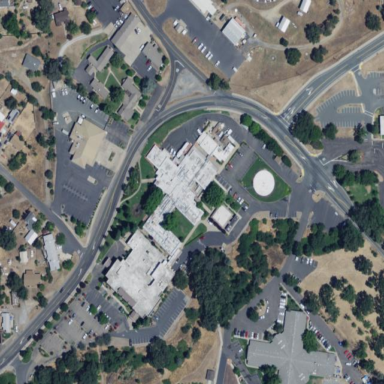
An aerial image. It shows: Hospital providing healthcare services.